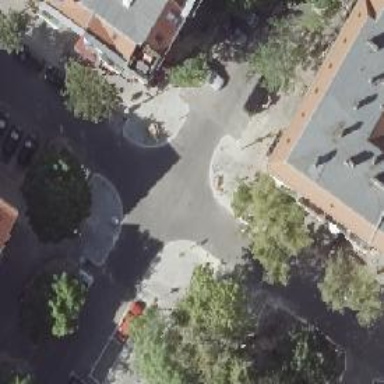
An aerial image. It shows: Asphalt footway with unmarked crossing.